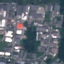
Land use / land cover class: Industrial